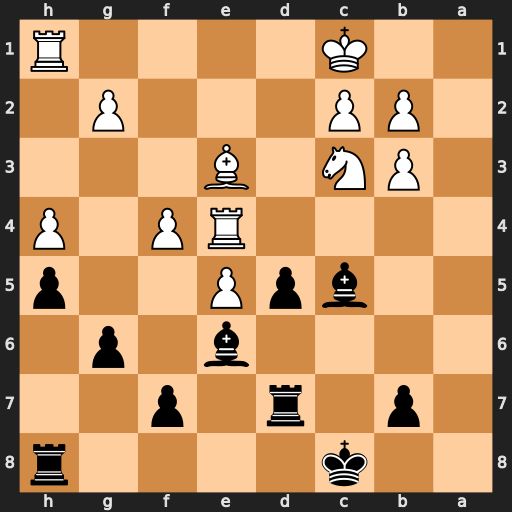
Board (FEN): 2k4r/1p1r1p2/4b1p1/2bpP2p/4RP1P/1PN1B3/1PP3P1/2K4R
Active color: b
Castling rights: -
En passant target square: -
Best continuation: Bxe3+ Rxe3 d4 Rd3 dxc3